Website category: university
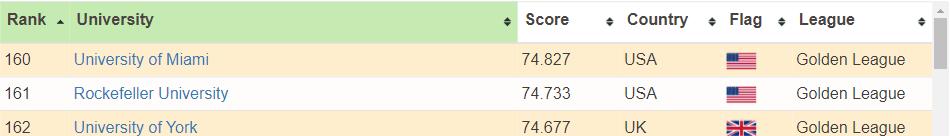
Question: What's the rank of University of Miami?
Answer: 160

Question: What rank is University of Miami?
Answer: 160

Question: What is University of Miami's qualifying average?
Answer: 160

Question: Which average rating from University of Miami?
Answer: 160

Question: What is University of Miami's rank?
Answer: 160

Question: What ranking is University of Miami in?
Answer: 160

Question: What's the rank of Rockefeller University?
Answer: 161

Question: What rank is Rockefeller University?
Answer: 161

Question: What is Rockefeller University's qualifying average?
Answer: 161

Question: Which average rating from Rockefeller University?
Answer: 161

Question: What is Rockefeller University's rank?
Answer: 161

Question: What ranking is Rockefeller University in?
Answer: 161

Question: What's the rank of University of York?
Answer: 162

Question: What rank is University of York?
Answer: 162

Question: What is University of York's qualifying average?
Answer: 162

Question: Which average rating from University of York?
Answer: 162

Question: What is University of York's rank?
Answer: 162

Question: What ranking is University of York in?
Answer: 162

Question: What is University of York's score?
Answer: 74.677

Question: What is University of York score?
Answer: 74.677

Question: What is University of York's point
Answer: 74.677

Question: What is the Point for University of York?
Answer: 74.677

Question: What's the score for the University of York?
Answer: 74.677

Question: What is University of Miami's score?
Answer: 74.827

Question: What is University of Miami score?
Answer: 74.827

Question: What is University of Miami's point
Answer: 74.827

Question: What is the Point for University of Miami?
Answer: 74.827

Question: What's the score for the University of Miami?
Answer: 74.827

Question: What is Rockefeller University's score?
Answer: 74.733

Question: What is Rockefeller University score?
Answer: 74.733

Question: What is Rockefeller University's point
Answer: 74.733

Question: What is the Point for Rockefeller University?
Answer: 74.733

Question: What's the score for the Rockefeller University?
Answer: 74.733

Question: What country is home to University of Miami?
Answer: USA

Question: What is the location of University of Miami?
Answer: USA

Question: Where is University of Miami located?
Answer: USA

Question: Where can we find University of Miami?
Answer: USA

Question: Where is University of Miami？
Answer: USA

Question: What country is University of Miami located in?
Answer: USA

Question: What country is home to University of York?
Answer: UK

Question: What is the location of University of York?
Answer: UK

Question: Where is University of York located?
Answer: UK

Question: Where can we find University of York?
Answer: UK

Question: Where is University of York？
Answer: UK

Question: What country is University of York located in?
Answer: UK

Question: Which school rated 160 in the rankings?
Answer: University of Miami

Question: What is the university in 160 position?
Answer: University of Miami

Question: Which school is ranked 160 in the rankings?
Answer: University of Miami

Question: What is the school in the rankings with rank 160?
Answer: University of Miami

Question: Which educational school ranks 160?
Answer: University of Miami

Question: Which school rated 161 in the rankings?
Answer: Rockefeller University

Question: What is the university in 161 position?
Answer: Rockefeller University

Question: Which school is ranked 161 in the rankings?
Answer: Rockefeller University

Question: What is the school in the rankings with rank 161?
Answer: Rockefeller University

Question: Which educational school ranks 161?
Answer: Rockefeller University

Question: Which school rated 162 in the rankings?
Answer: University of York

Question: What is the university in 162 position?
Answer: University of York

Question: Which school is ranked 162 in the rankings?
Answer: University of York

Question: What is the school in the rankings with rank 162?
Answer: University of York

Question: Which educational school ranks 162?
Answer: University of York

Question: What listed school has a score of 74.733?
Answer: Rockefeller University

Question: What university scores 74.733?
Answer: Rockefeller University

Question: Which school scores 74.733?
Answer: Rockefeller University

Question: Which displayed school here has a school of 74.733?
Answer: Rockefeller University